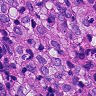
Metastatic tissue present: yes